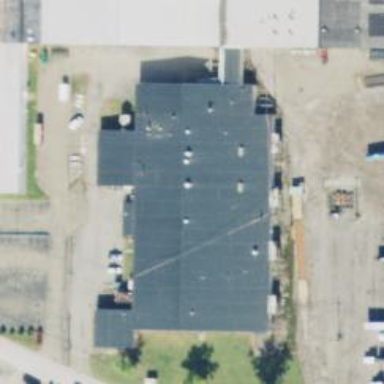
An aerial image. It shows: Industrial building.